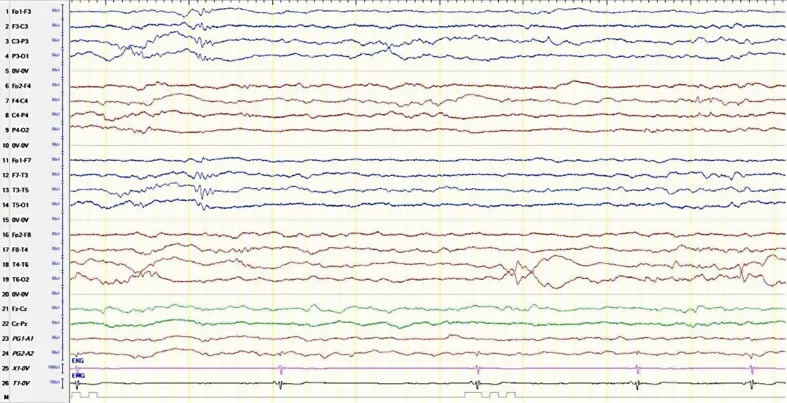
The electroencephalogram of the patient with the bradycardia/irregular heartbeat. Single-lead EKG monitor is in line 25.
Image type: electrography (eeg)